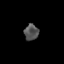
Tissue: skin
Cell type: Epithelial cells
Senescence score: 0.2457
Nuclear area (px): 226
Mean DAPI intensity: 83.381